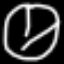
Label: clock